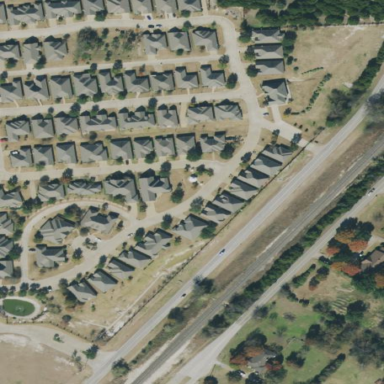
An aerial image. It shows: Residential area with individual plots.